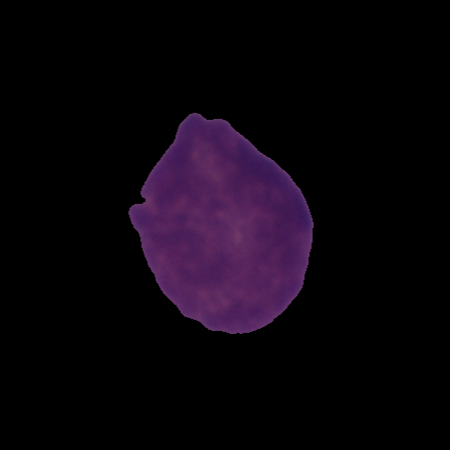
Label: cancer